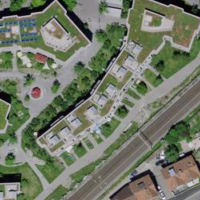
EUNIS habitat code: 55
Species observed at this site:
Lapsana communis
Salvia pratensis